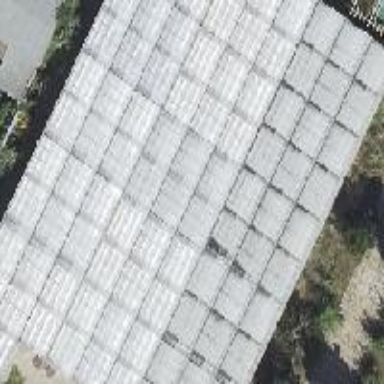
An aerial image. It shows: Greenhouse.